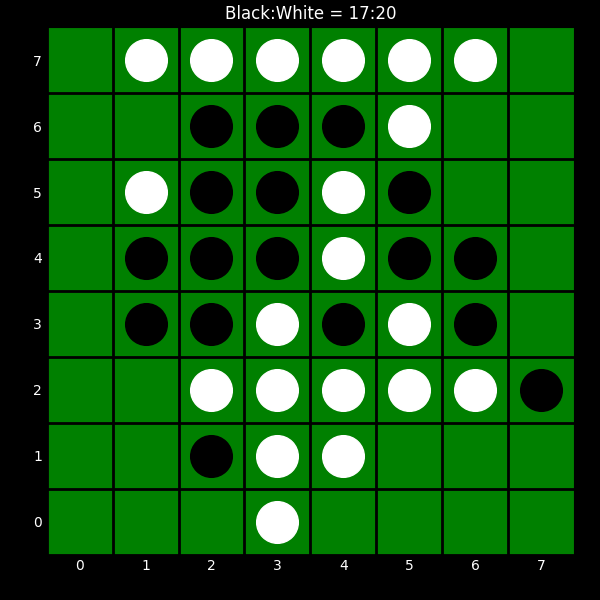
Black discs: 17
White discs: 20